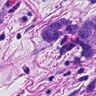
Metastatic tissue present: yes